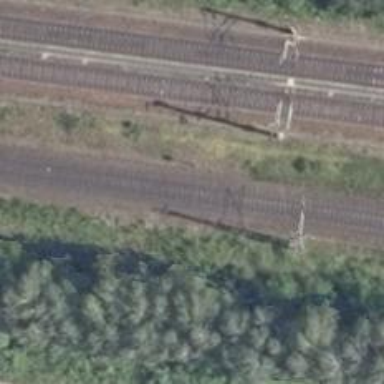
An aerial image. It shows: Railway milestone.